You are looking at the wavelet scalogram of a bearing's acceleration signal. Based on the visible evidence, which condition applies: normal, inner_race, outer_race, ball?
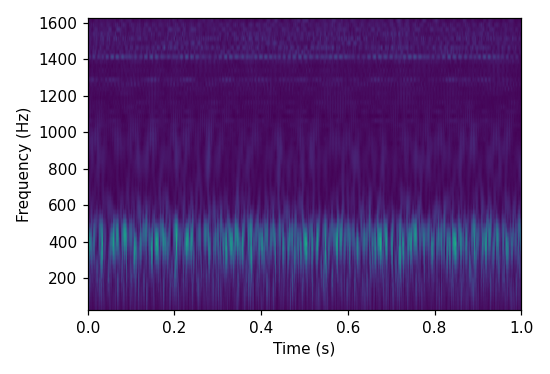
Answer: ball